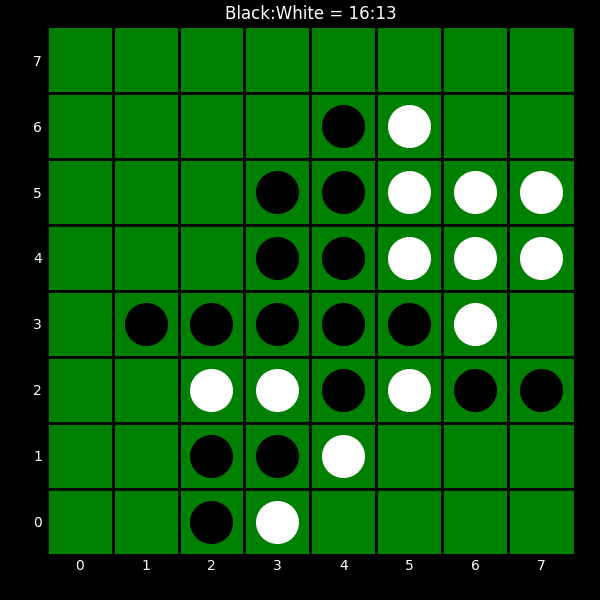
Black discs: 16
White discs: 13